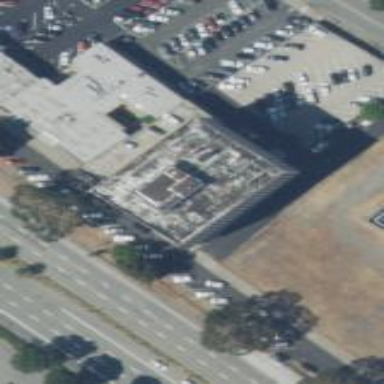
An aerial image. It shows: Grey office building.